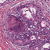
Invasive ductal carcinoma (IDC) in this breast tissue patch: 0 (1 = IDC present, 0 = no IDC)